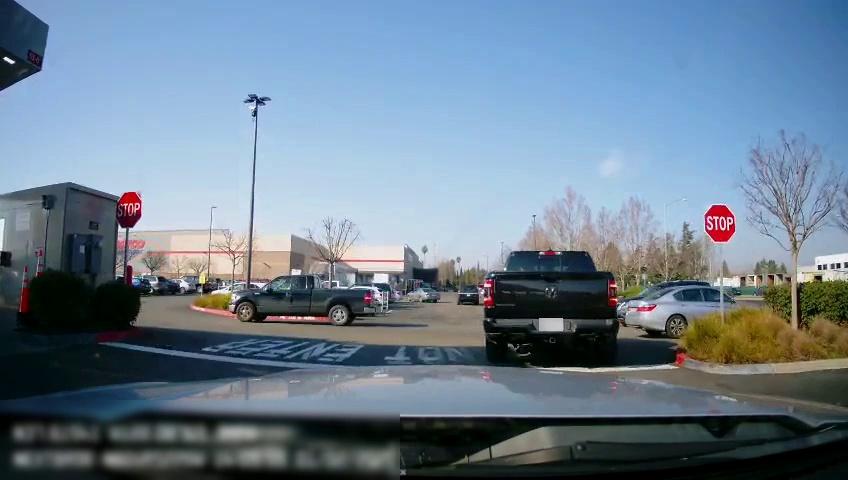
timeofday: Day
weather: Sunny
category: Drivable Space
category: Vehicles | Truck
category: Vehicles | Car
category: Vehicles | Truck
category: Vehicles | Car
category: Vehicles | SUV
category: Vehicles | SUV
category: Vehicles | Car
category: Vehicles | Car
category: Vehicles | SUV
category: Vehicles | Truck
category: Vehicles | Truck
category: Vehicles | Car
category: Vehicles | SUV
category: Vehicles | Car
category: Vehicles | Car
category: Traffic | Signs
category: Traffic | Signs
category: Traffic | Signs